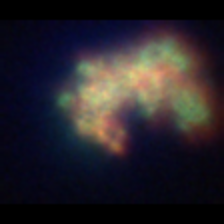
Taxon: Unknown_detritus
Group: Unknown